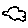
Label: cloud